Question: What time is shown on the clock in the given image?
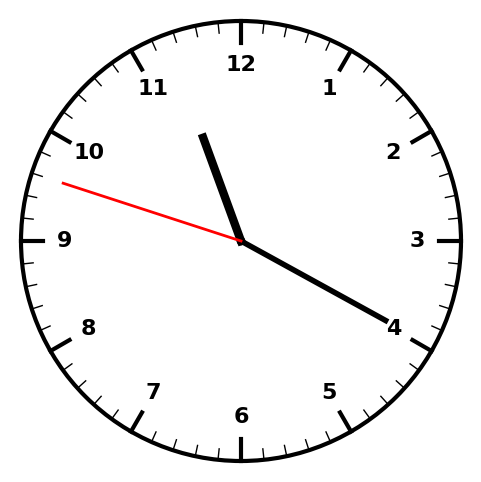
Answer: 11:19:48